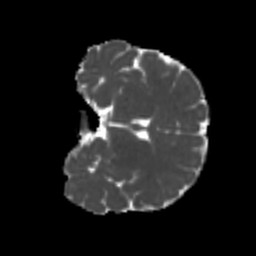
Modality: MD
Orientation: coronal
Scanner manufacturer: siemens
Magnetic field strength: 3 T
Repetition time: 4 s
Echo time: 0.0594 s